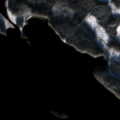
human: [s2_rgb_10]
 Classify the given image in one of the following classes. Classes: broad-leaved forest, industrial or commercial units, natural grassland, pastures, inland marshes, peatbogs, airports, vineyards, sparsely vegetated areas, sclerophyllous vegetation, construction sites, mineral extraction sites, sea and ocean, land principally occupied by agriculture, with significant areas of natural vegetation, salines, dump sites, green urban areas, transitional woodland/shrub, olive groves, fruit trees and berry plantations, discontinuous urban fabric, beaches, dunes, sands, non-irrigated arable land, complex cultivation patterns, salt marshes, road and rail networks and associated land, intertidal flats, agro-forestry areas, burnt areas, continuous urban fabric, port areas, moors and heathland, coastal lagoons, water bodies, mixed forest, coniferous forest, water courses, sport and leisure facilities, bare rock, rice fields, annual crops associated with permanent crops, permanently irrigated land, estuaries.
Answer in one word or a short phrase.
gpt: coniferous forest, mixed forest, transitional woodland/shrub, water bodies